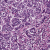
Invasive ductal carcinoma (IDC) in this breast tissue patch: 1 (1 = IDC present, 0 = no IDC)